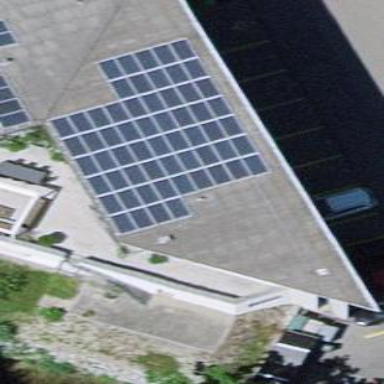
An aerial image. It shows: Solar power generator.